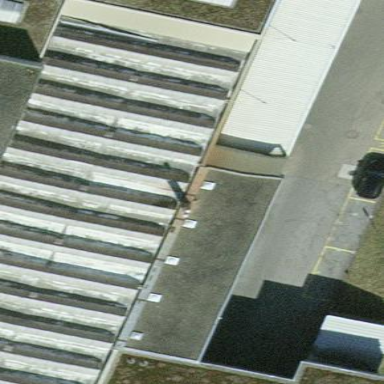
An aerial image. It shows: View of roof of building.